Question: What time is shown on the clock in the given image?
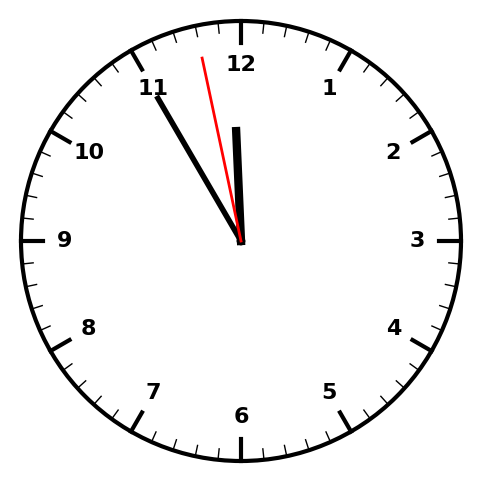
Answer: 11:54:58